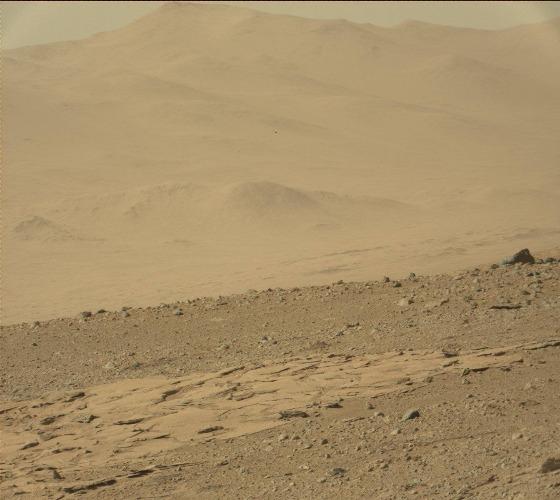
Terrain classes present: Bedrock, Gravel / Sand / Soil, Rock, Sky / Distant Mountains